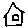
Label: house